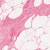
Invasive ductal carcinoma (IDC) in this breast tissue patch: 0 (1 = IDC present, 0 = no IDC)